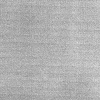
Atmospheric dust classification: dusty